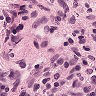
Metastatic tissue present: no